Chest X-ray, PA view. Patient: 75 years old, sex F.
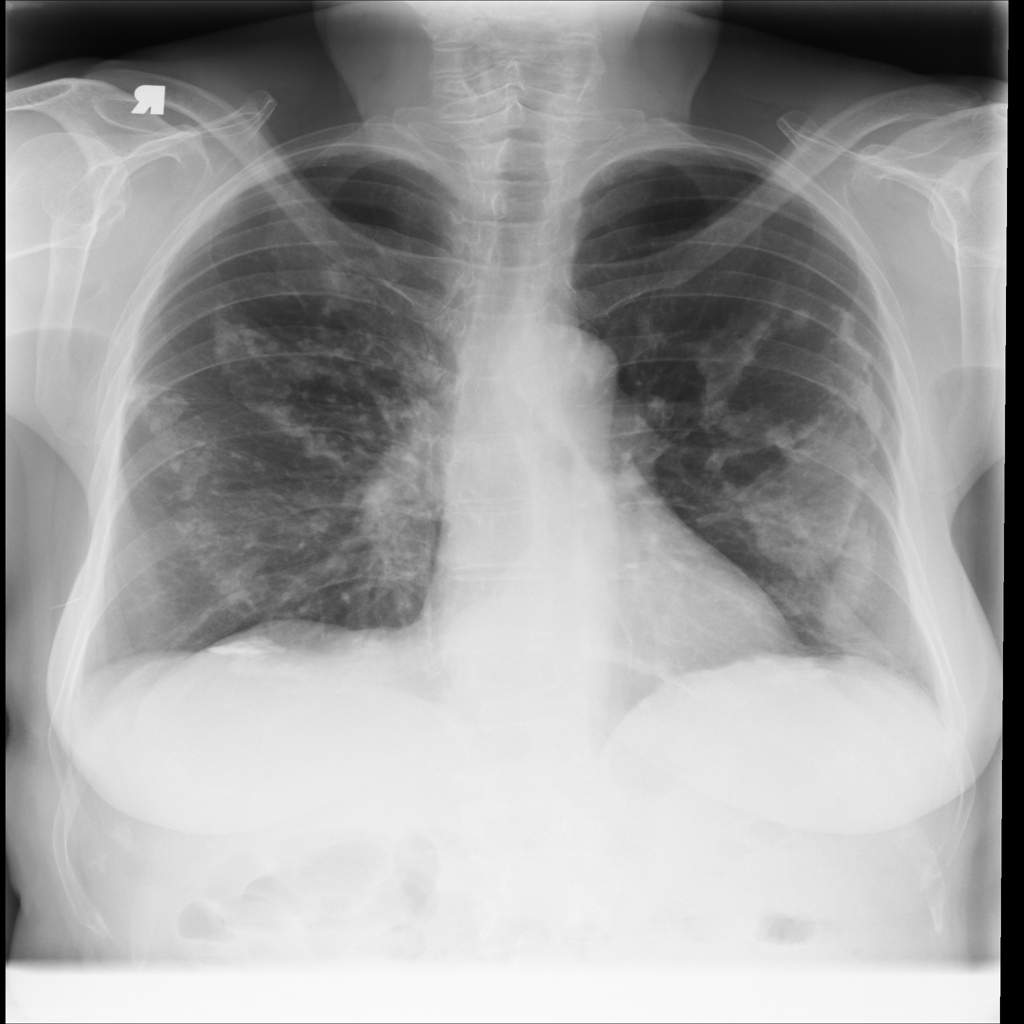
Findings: Emphysema